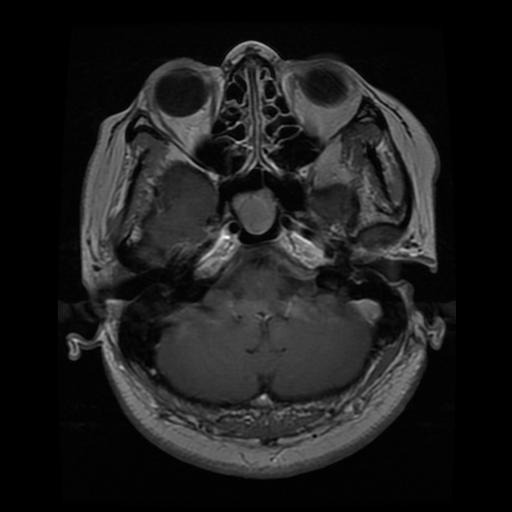
Label: pituitary